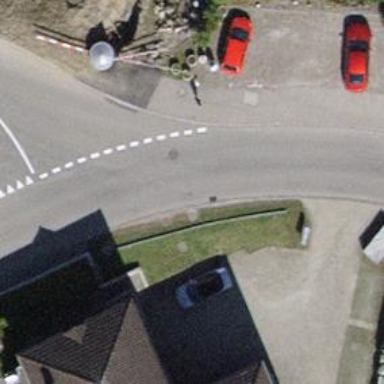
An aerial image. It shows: Residential road with asphalt surface.